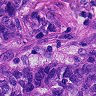
Metastatic tissue present: yes